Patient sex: M
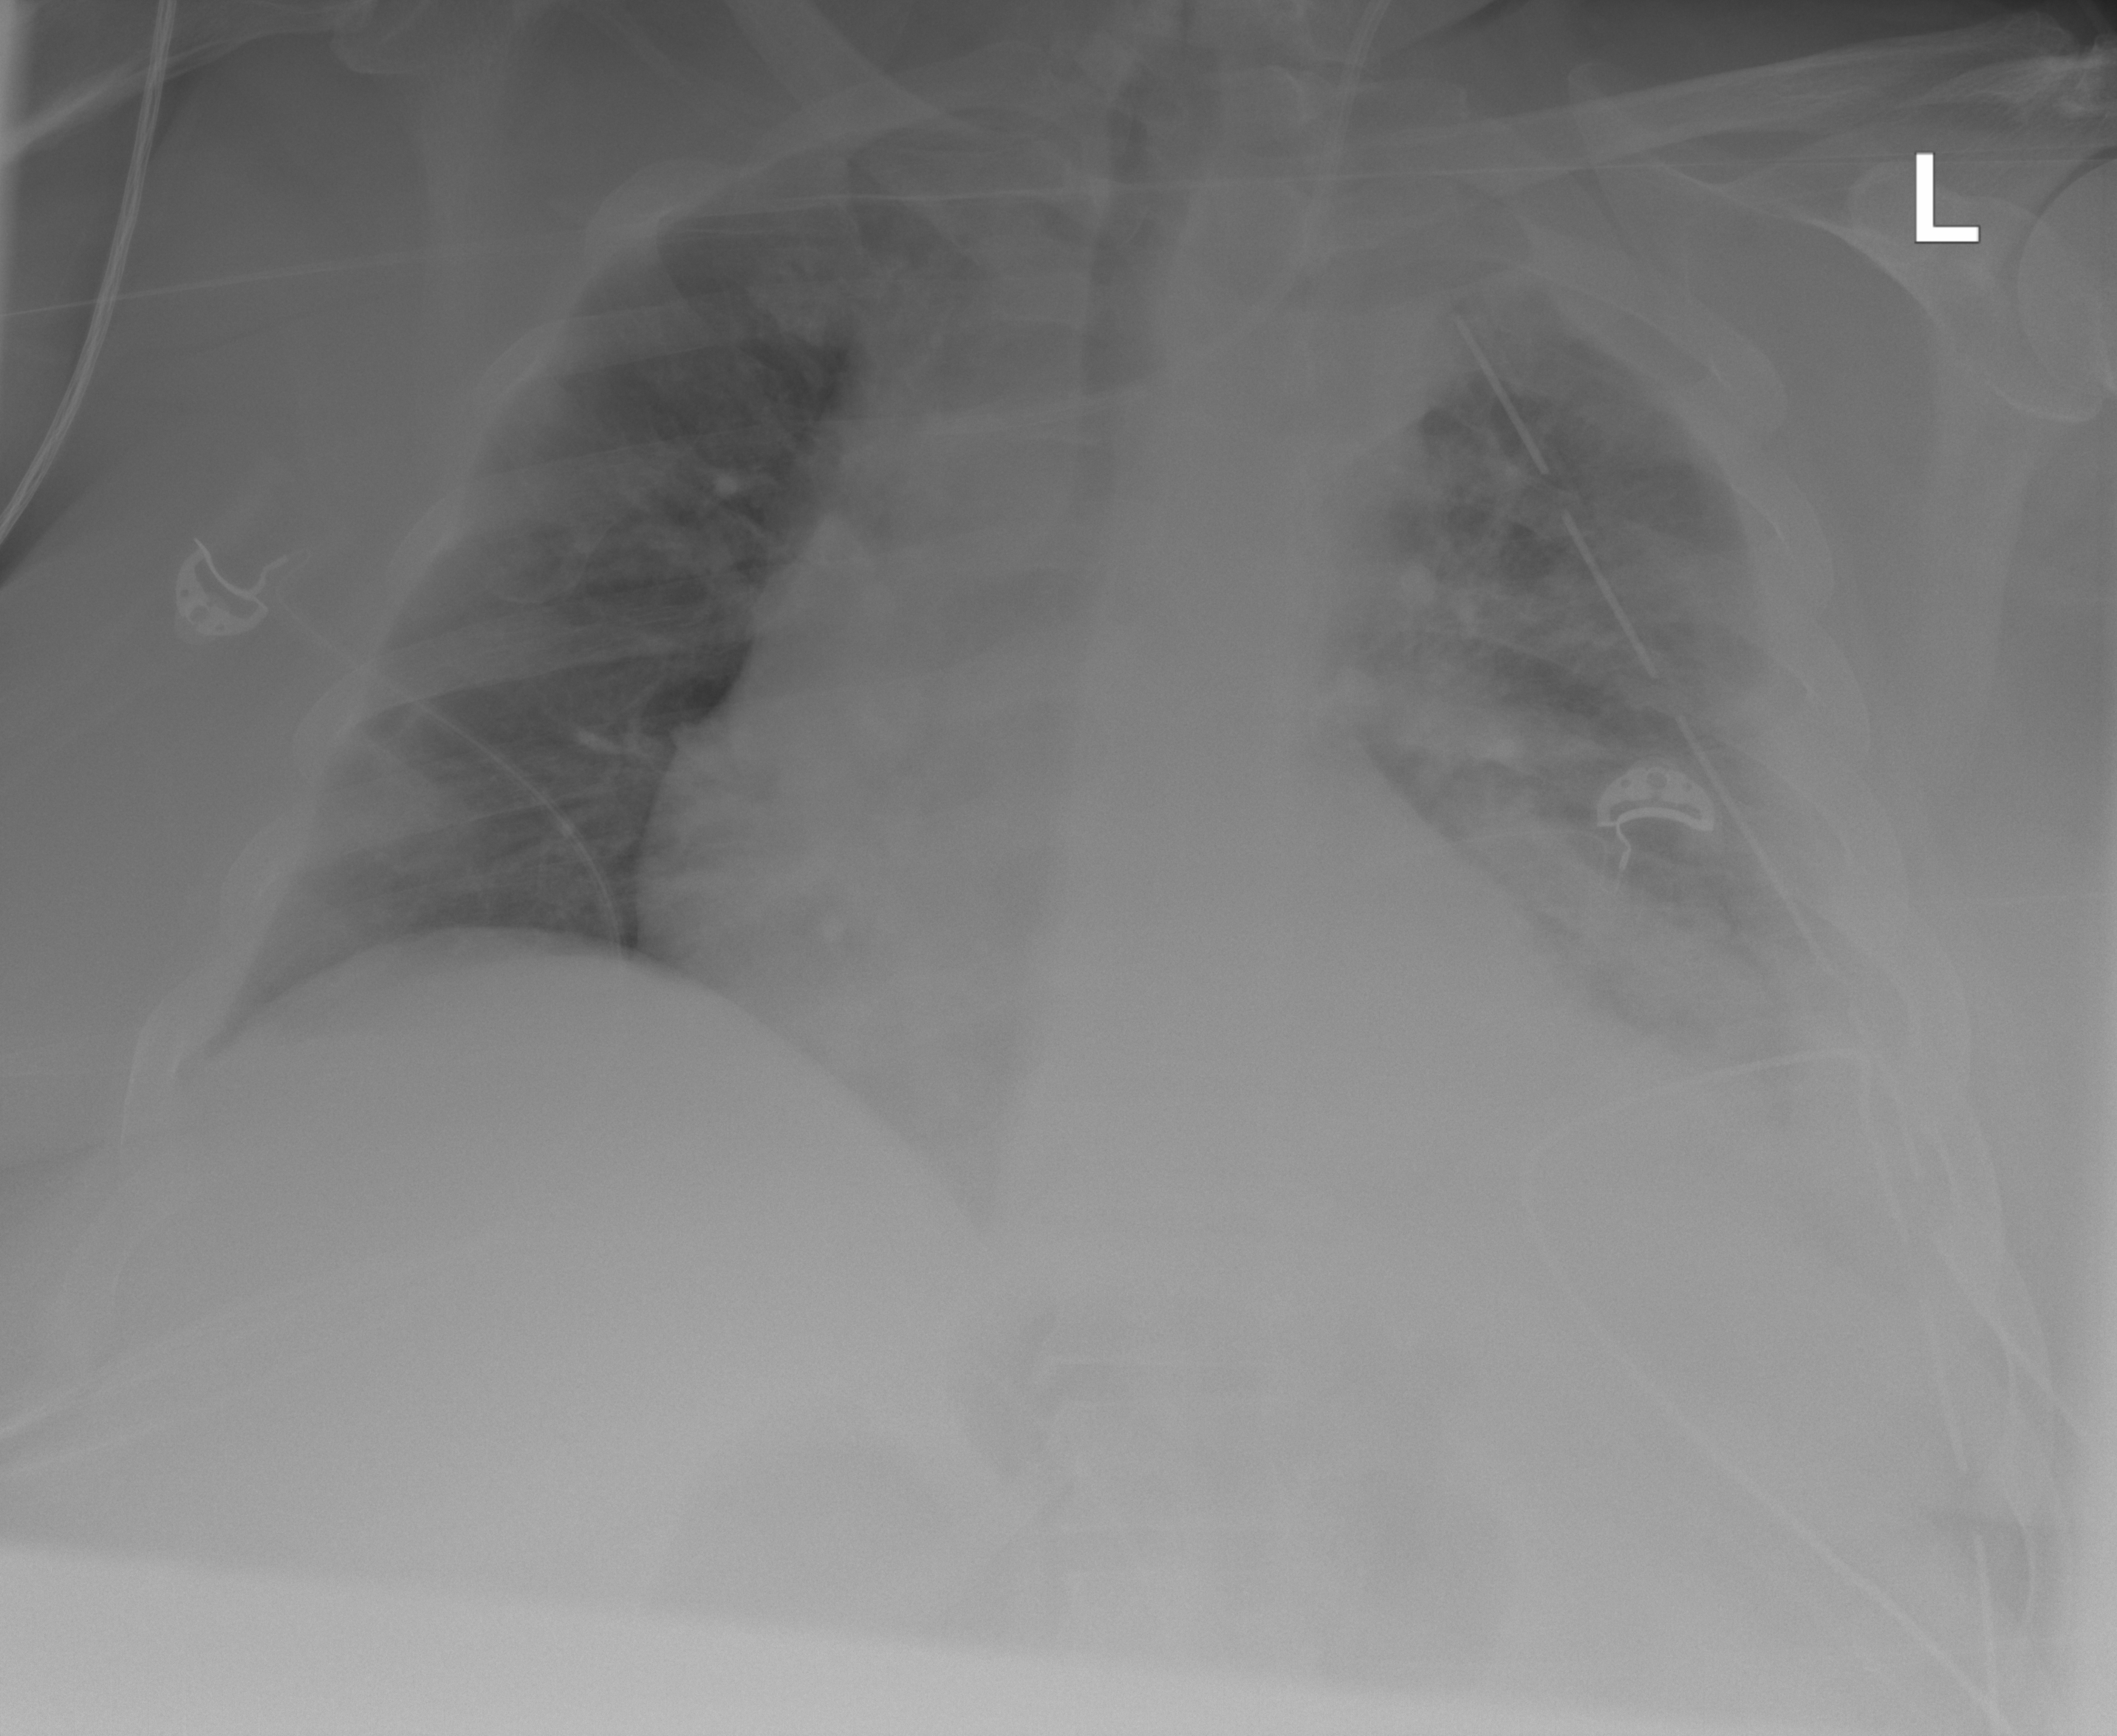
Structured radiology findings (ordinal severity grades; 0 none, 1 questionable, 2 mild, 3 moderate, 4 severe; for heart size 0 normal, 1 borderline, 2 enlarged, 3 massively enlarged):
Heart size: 1
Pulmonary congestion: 2
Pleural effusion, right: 0
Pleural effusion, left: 2
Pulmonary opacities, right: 0
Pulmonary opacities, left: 0
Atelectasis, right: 0
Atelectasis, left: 2